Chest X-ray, AP view. Patient: 39 years old, sex M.
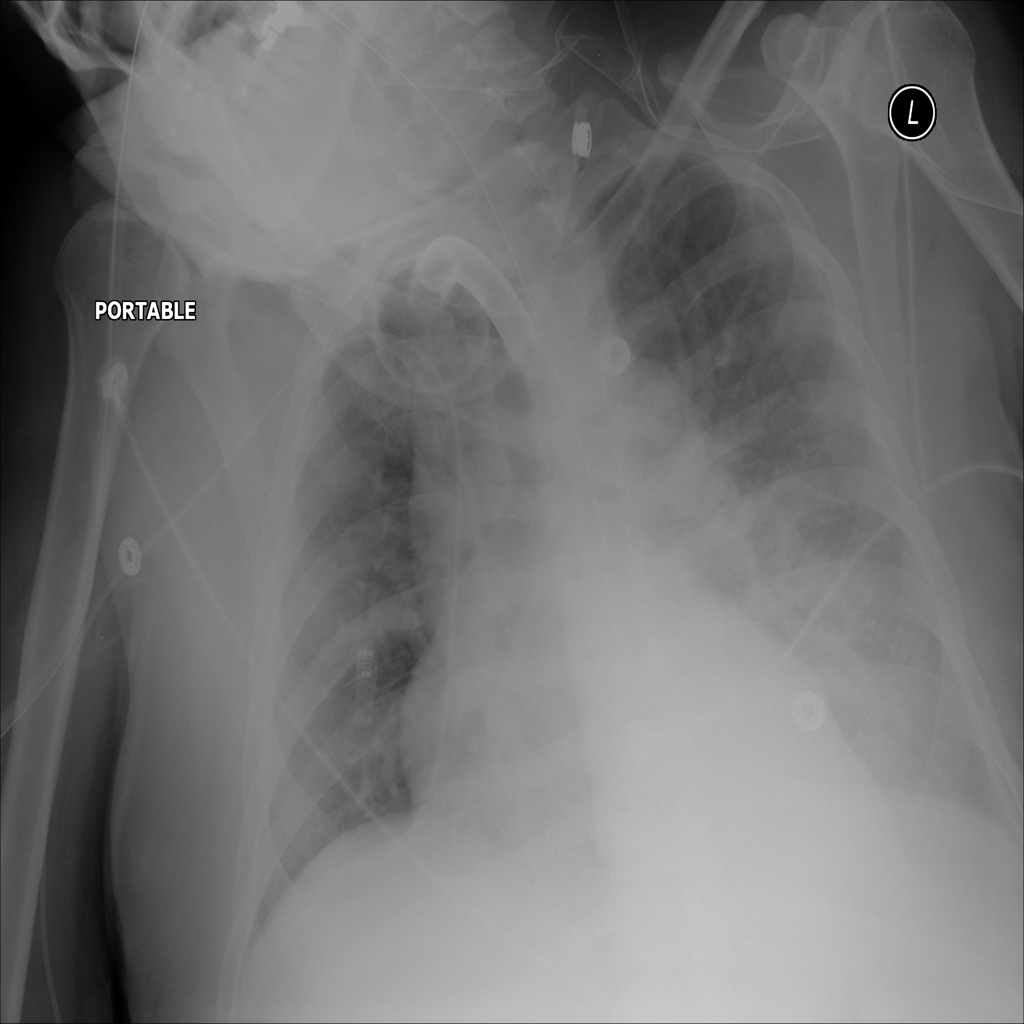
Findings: Consolidation